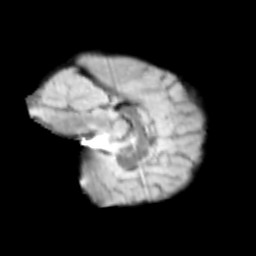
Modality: T2w
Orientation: sagittal
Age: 10
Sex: female
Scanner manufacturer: siemens
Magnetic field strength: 3 T
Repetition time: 3.8 s
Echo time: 0.07 s